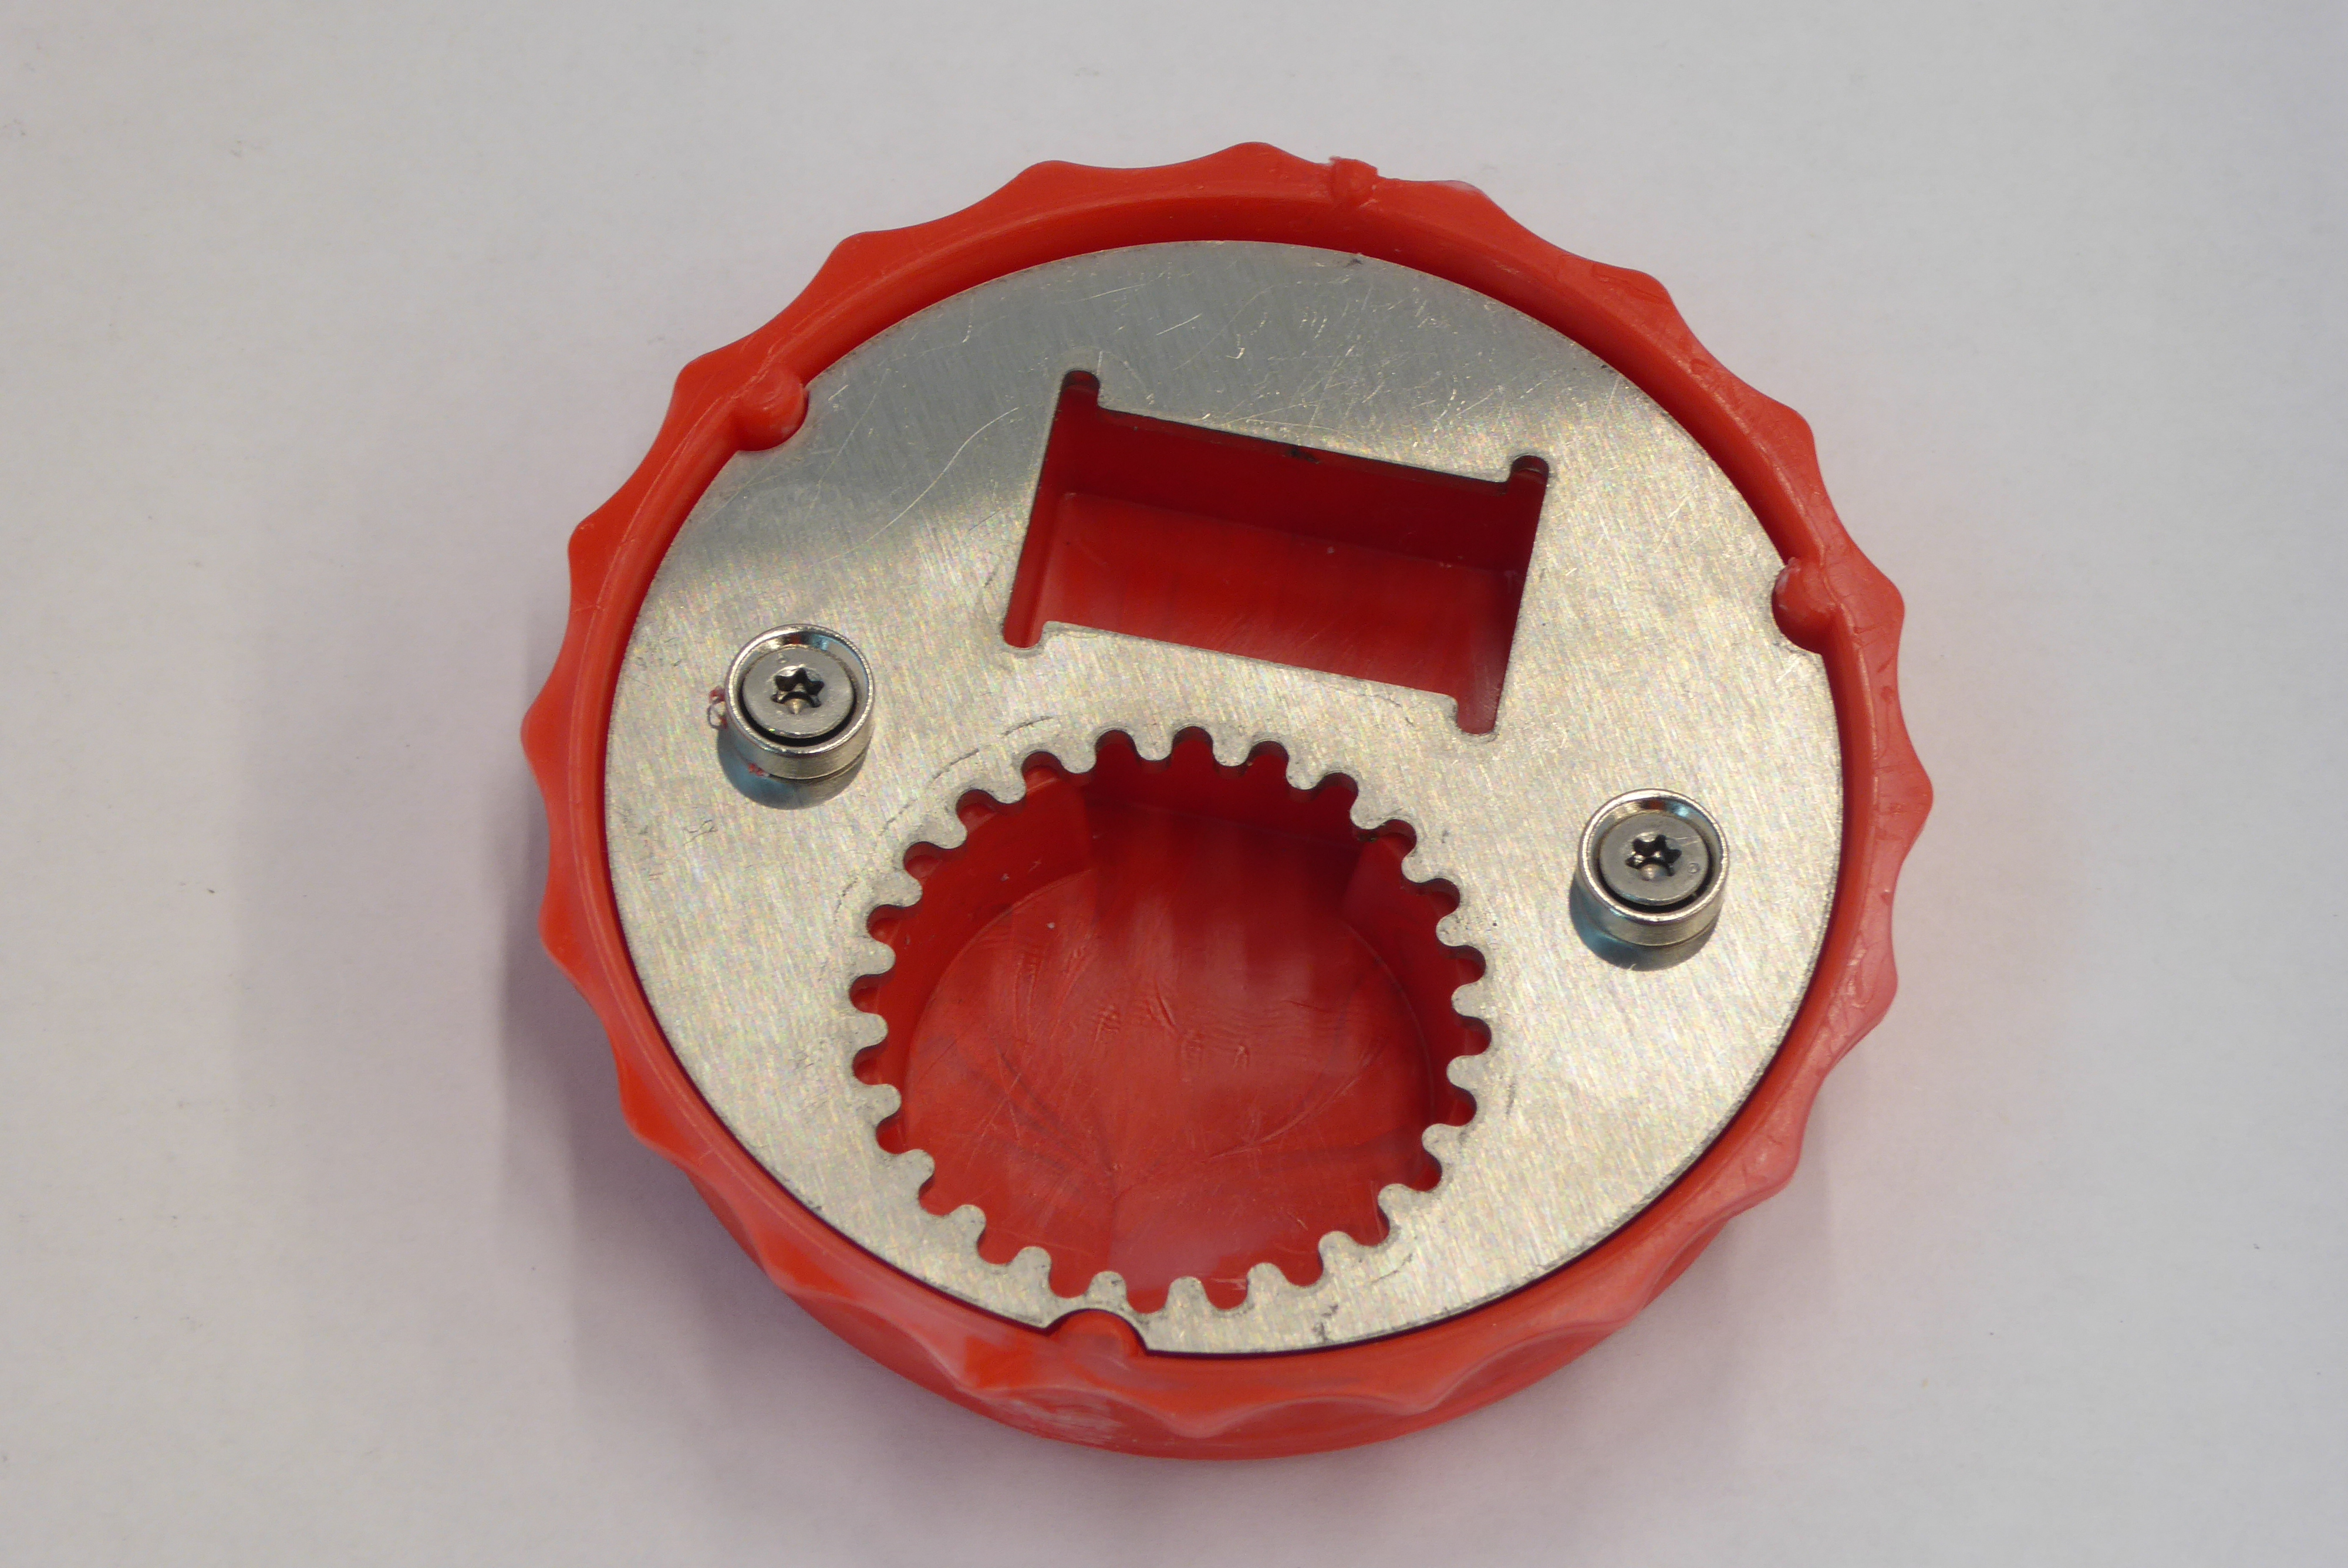
Label: Bottle Opener